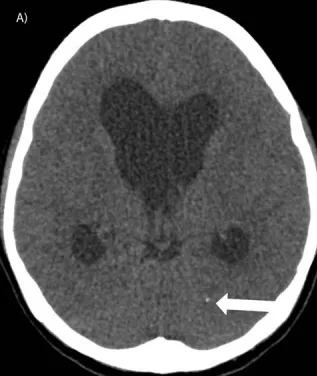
Brain CT on admission shows marked dilatation of the lateral ventricles and third ventricle. Note the calcification in the occipital lobe (A, arrow).
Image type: radiology (ct)